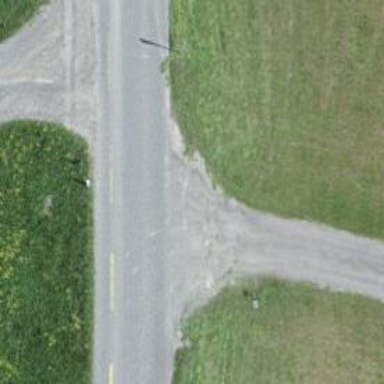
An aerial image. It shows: Tertiary road with asphalt surface.